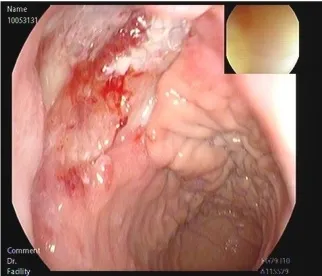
A gastric ulcer that was found at the level of the pylorus upon endoscopy. . We ensure that the figures do not contain confidential patient details.
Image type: endoscopy (gi_endoscopy)